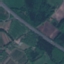
Land use / land cover class: Highway